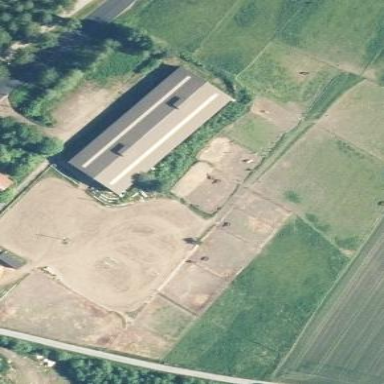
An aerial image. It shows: Farmyard converted into sports center dedicated to equestrian activities.